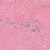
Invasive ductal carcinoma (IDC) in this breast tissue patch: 0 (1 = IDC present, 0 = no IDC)